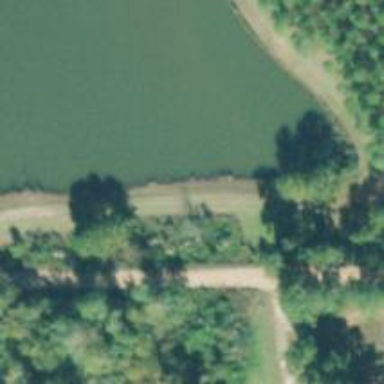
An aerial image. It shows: Dam across waterway.